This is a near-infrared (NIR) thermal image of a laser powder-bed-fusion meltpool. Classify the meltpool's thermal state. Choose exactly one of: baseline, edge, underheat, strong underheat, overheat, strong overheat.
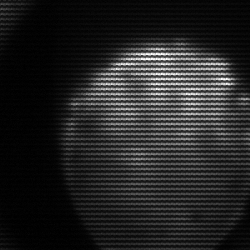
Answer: edge